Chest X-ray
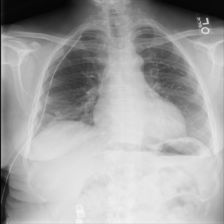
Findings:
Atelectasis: negative
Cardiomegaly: negative
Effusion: negative
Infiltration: negative
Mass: negative
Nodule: negative
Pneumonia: negative
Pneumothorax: negative
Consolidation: negative
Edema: negative
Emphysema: negative
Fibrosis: negative
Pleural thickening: negative
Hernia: negative